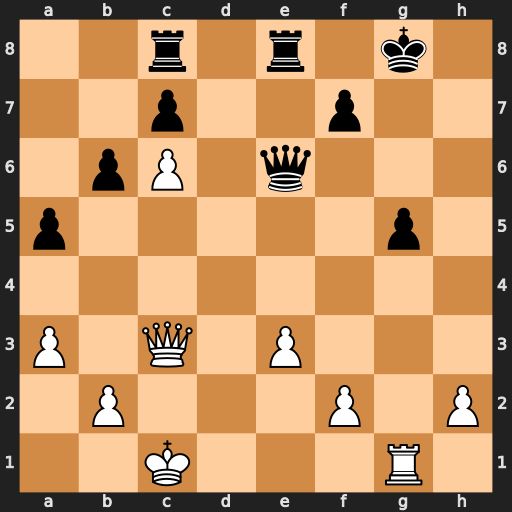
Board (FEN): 2r1r1k1/2p2p2/1pP1q3/p5p1/8/P1Q1P3/1P3P1P/2K3R1
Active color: w
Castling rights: -
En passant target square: -
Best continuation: Rxg5+ Kf8 Qg7+ Ke7 Re5 Kd6 Rxe6+